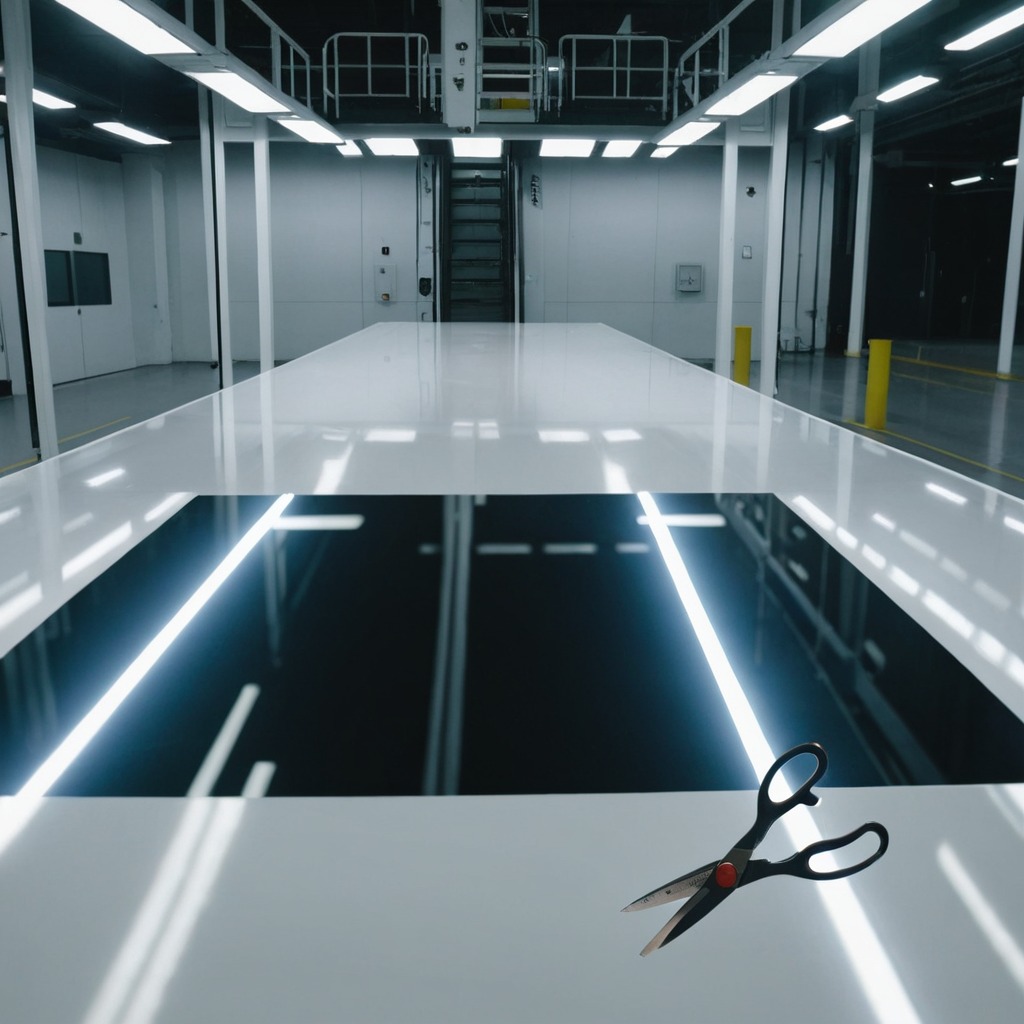
A scissor is lying on a high-gloss table in a ship maintenance bay industrial lighting.